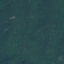
Land use / land cover class: Forest